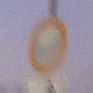
Verkehrszeichen: VerbotFahrzeugeAllerArt
Zusatzzeichen unten: HinweisDurchSinnbild1
Umgebung: Outdoor, RoadRail
Tageszeit: Dawn
Wetter: Clear
Licht: Natural
Jahreszeit: NotSpecified
Kontrast: LowContrast